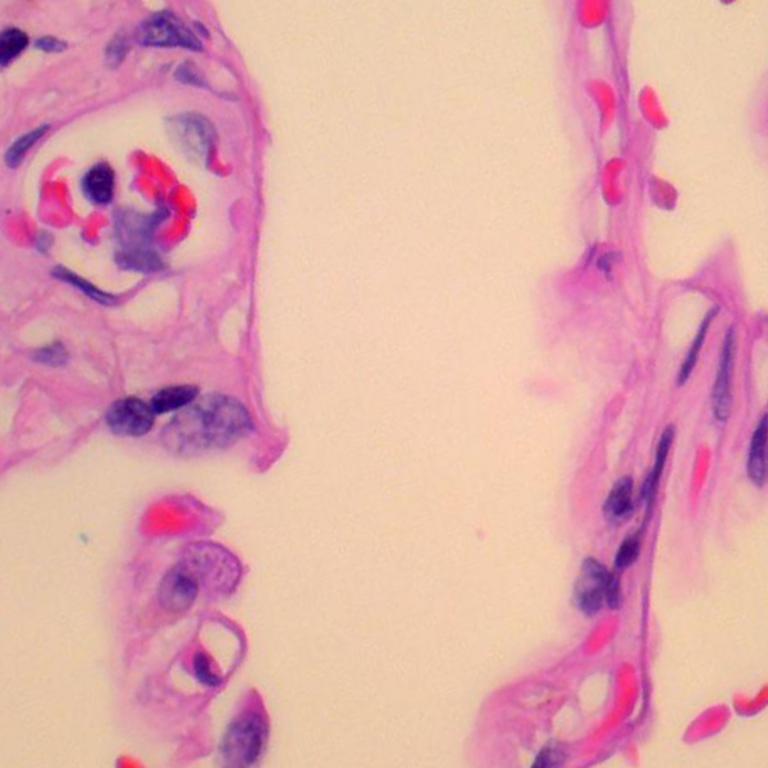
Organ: lung
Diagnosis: benign